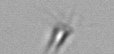
Label: Calciopappus